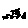
Label: car